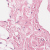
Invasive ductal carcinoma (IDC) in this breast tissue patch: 0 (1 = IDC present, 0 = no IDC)